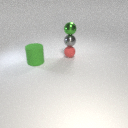
small red rubber sphere behind large green rubber cylinder